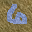
Label: 6